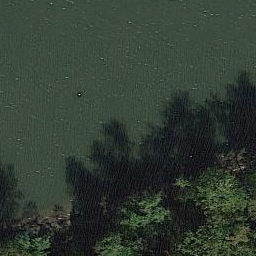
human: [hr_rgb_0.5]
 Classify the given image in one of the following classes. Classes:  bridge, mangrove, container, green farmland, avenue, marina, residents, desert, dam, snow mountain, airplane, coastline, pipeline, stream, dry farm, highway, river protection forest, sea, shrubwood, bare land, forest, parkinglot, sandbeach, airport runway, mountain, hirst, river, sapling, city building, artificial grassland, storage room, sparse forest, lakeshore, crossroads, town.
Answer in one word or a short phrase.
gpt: river protection forest